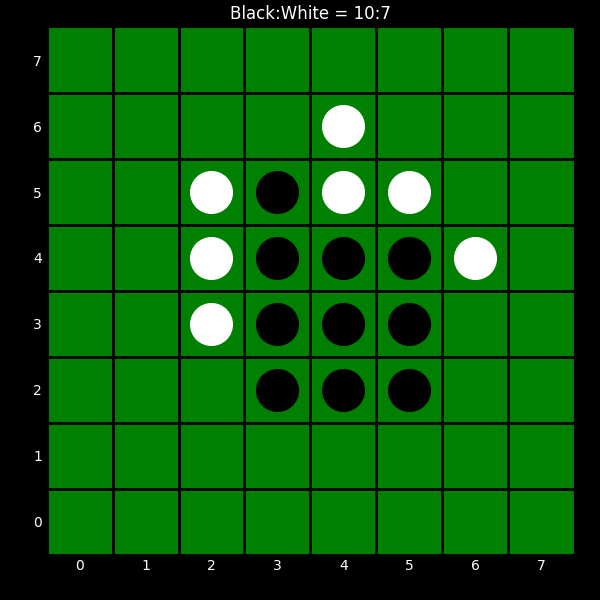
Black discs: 10
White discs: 7